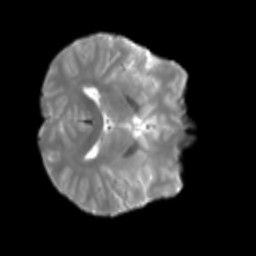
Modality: T2w
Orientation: axial
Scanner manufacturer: siemens
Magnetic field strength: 3 T
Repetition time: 4 s
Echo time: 0.0594 s